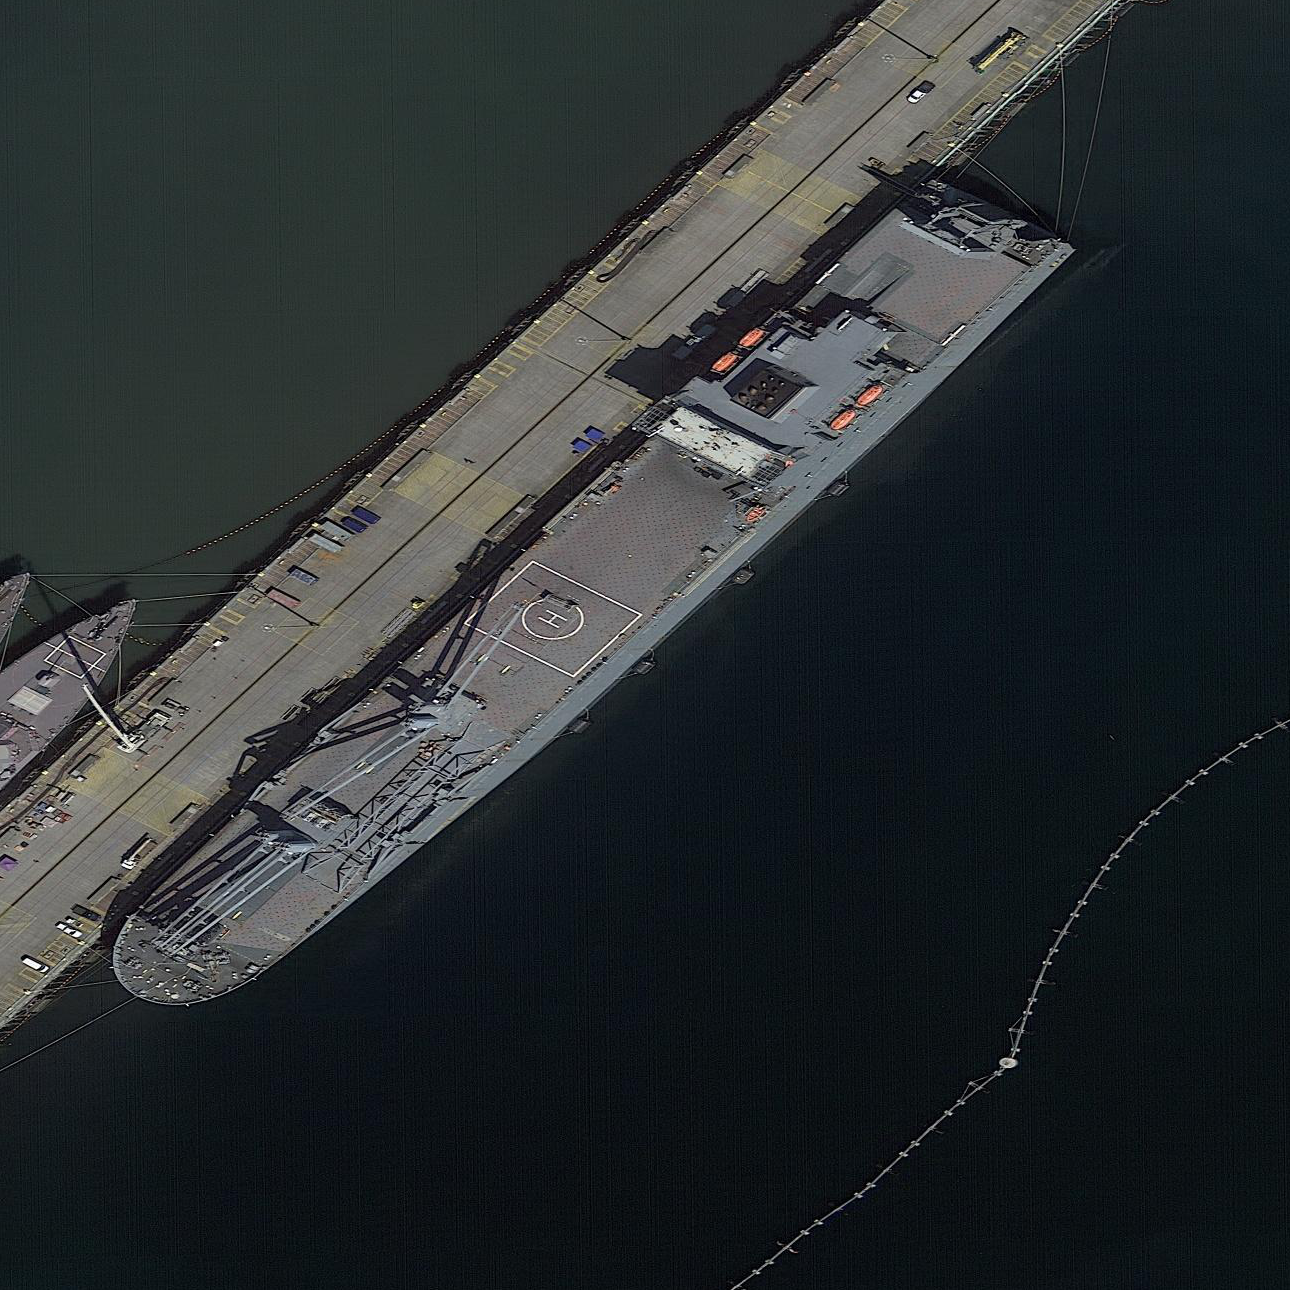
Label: civil